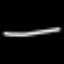
Label: line